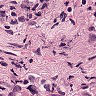
Metastatic tissue present: yes